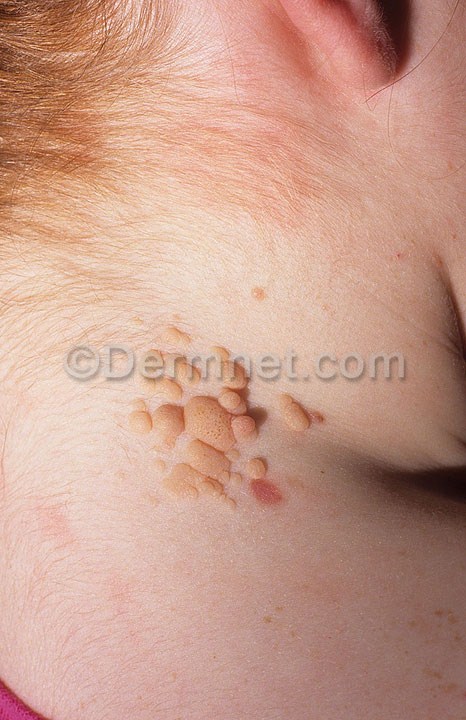
Disease: Seborrheic Keratoses and other Benign Tumors